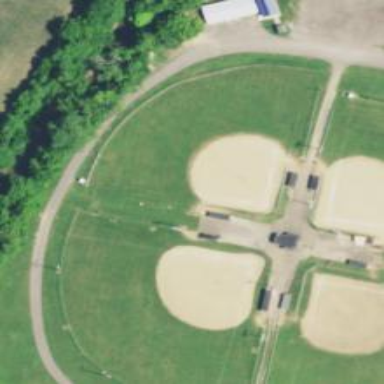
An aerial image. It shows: Baseball pitch for leisure and sports activities.